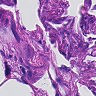
Metastatic tissue present: yes